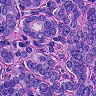
Metastatic tissue present: yes